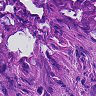
Metastatic tissue present: yes